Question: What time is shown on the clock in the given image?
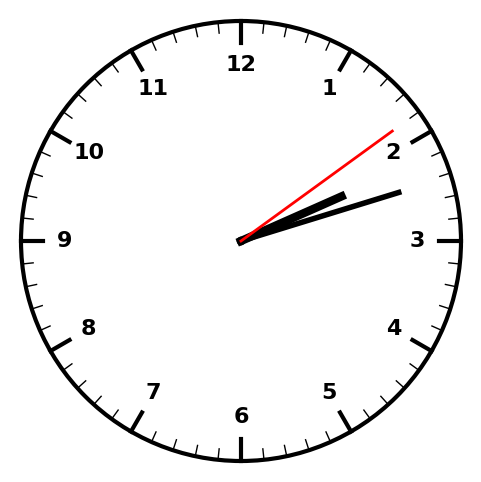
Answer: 02:12:09